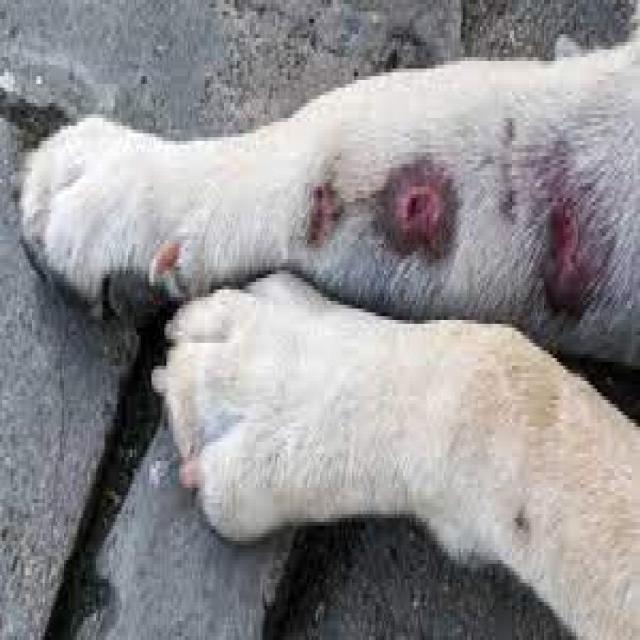
Canine dermatitis — inflammation of the skin presenting with erythema, pruritus, papules, and excoriation. May be allergic, contact, or atopic in origin.